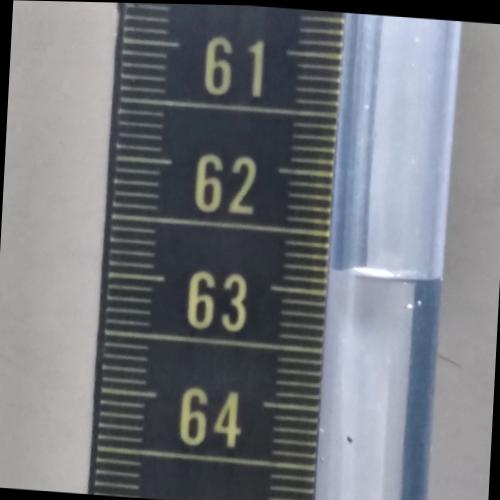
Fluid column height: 62.8 cm